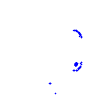
Particle: proton